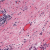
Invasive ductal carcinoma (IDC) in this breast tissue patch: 0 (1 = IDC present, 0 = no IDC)